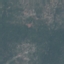
Land use / land cover class: HerbaceousVegetation